Field crop: maize
Growth stage: 2
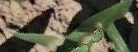
Species: maize